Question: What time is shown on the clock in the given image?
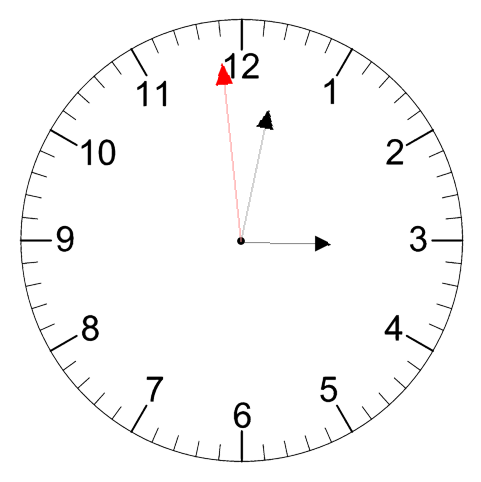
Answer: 03:01:59